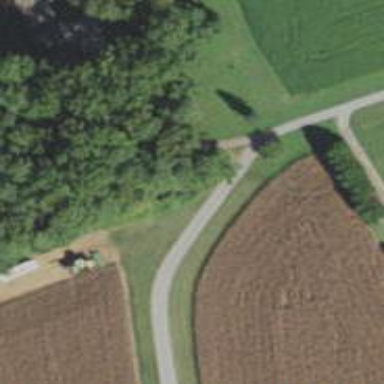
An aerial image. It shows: Driveway.